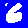
Digit: 6